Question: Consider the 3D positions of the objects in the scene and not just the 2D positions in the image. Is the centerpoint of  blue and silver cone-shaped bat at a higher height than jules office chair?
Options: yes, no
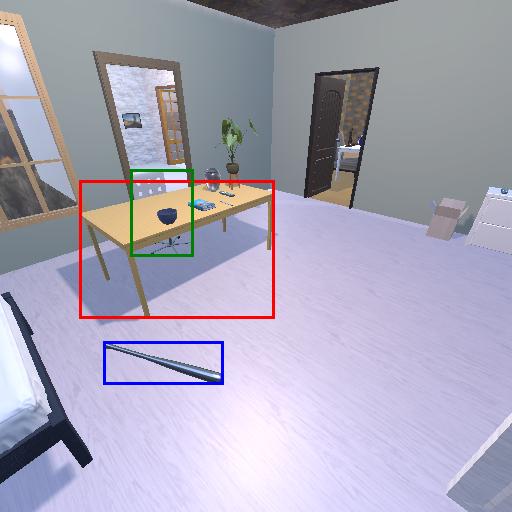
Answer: yes